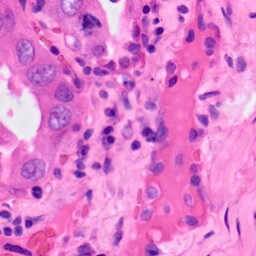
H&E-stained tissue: Lung